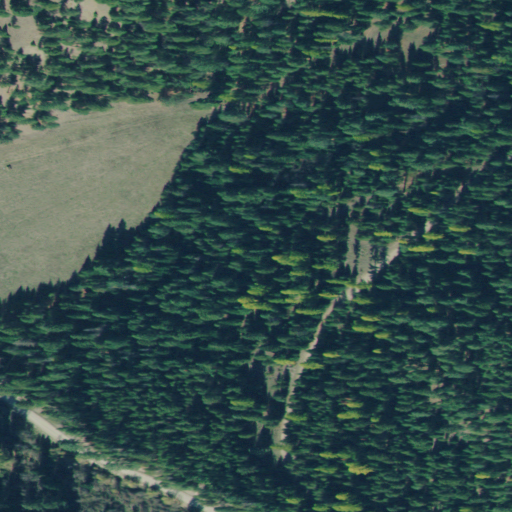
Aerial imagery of valley in Montana named Long Gulch containing evergreen forest, shrub, grassland, and herbaceous wetlands